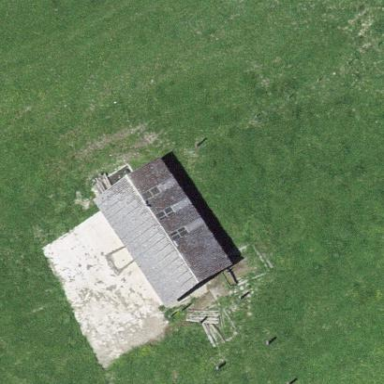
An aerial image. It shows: Cabin is depicted in the image.